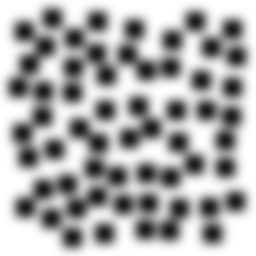
Squares: 60
Triangles: 0
Stars: 0
Total shapes: 60